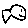
Label: fish